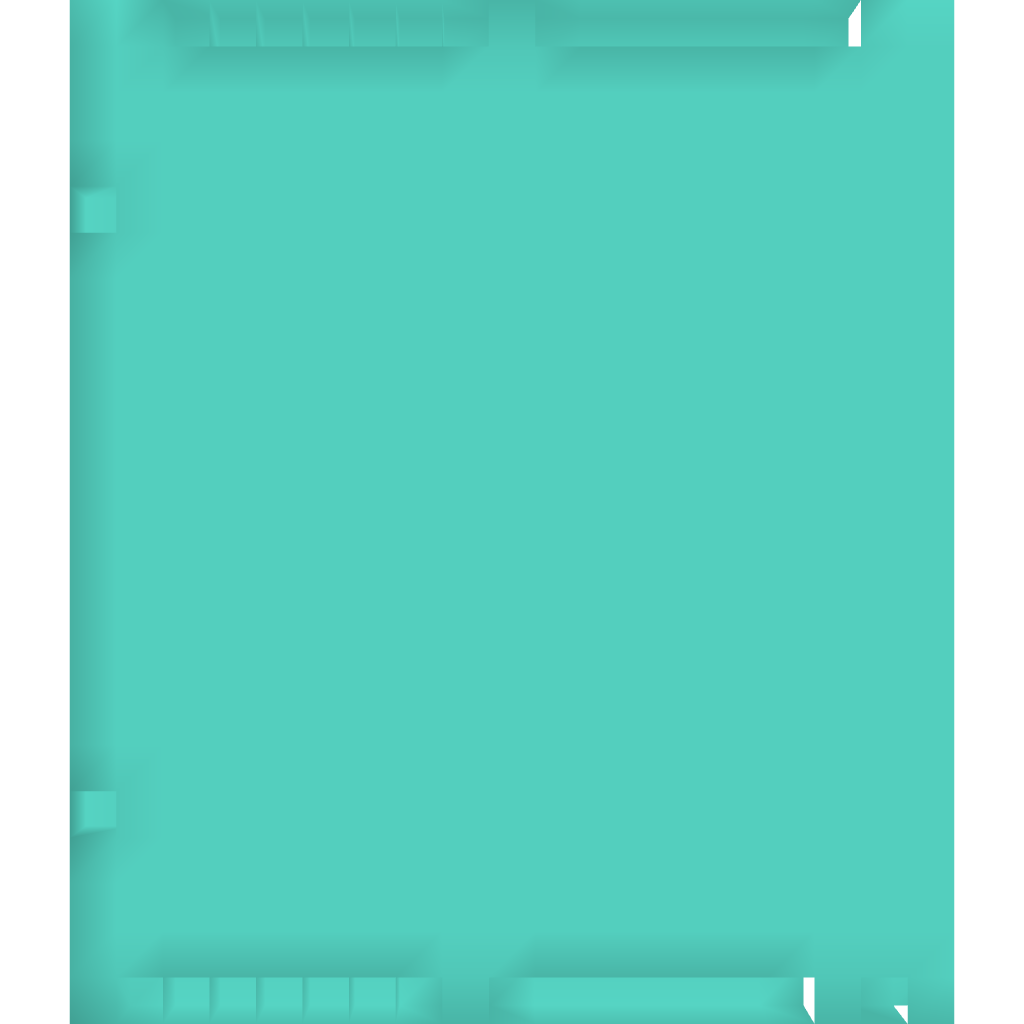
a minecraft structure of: Diamond Parkour